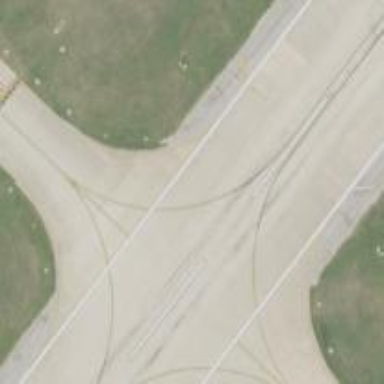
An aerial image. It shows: Image of taxiway at airport.